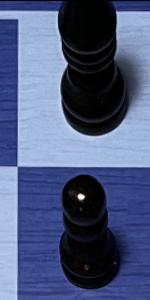
Label: Pawn_Black